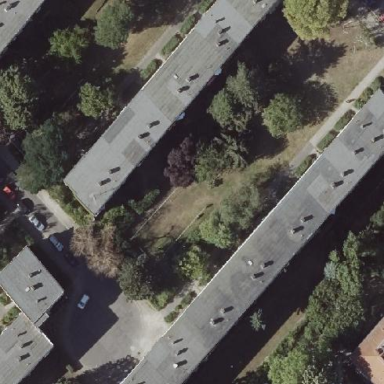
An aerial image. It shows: Residential building with flat roof.